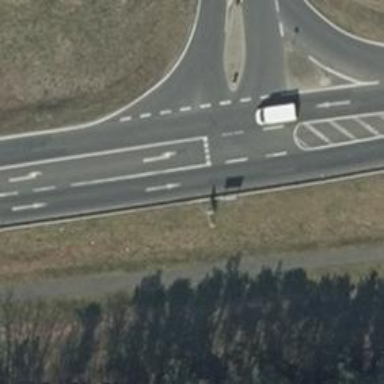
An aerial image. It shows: Primary road with asphalt surface.